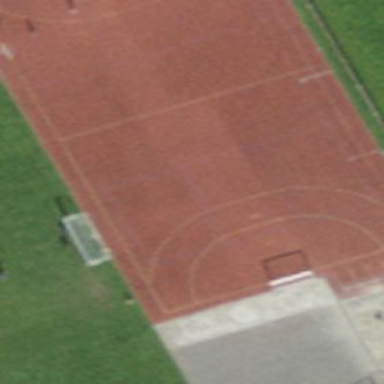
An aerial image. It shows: Multi-sport pitch for leisure activities.